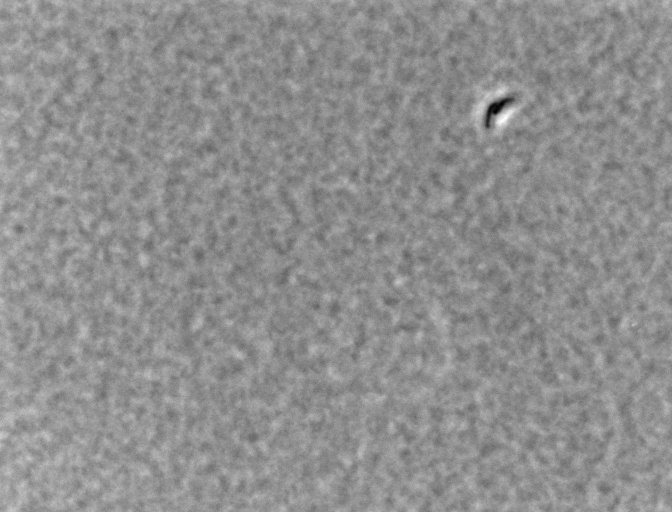
Bacillus coagulans